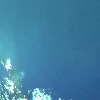
Label: water